Field crop: tomato
Growth stage: 2
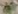
Species: solanum